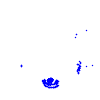
Particle: kaon